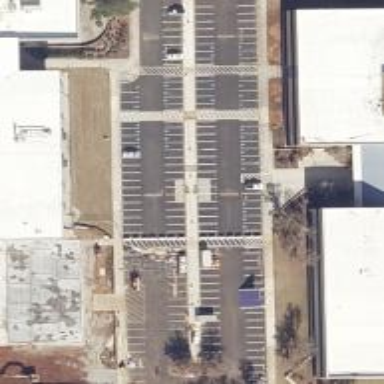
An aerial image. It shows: Parking space.